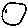
Label: moon